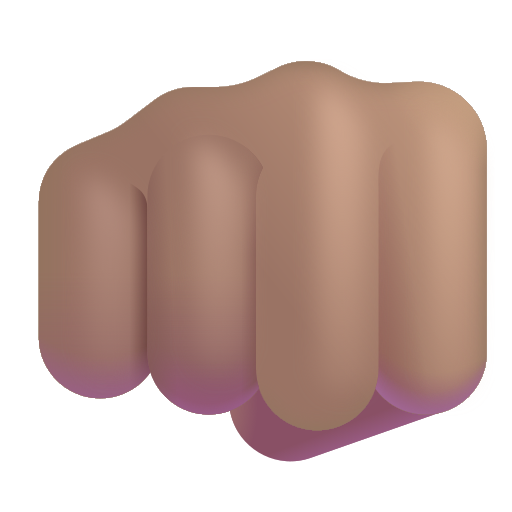
oncoming fist color